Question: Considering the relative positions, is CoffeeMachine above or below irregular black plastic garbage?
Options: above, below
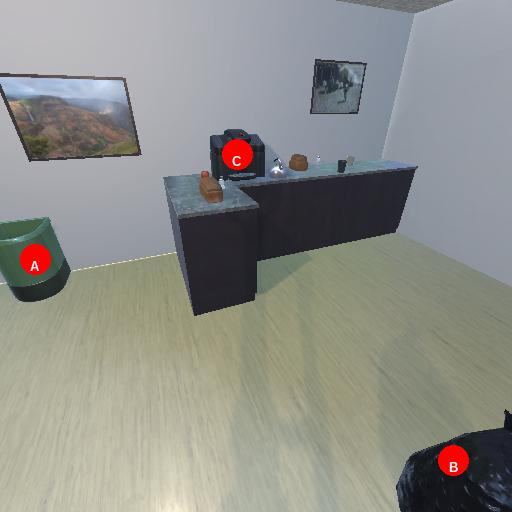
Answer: above